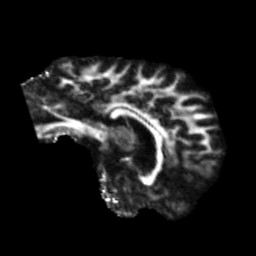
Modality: FA
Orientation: sagittal
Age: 58
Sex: male
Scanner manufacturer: siemens
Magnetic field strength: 3 T
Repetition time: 5.47 s
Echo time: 0.0854 s